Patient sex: F
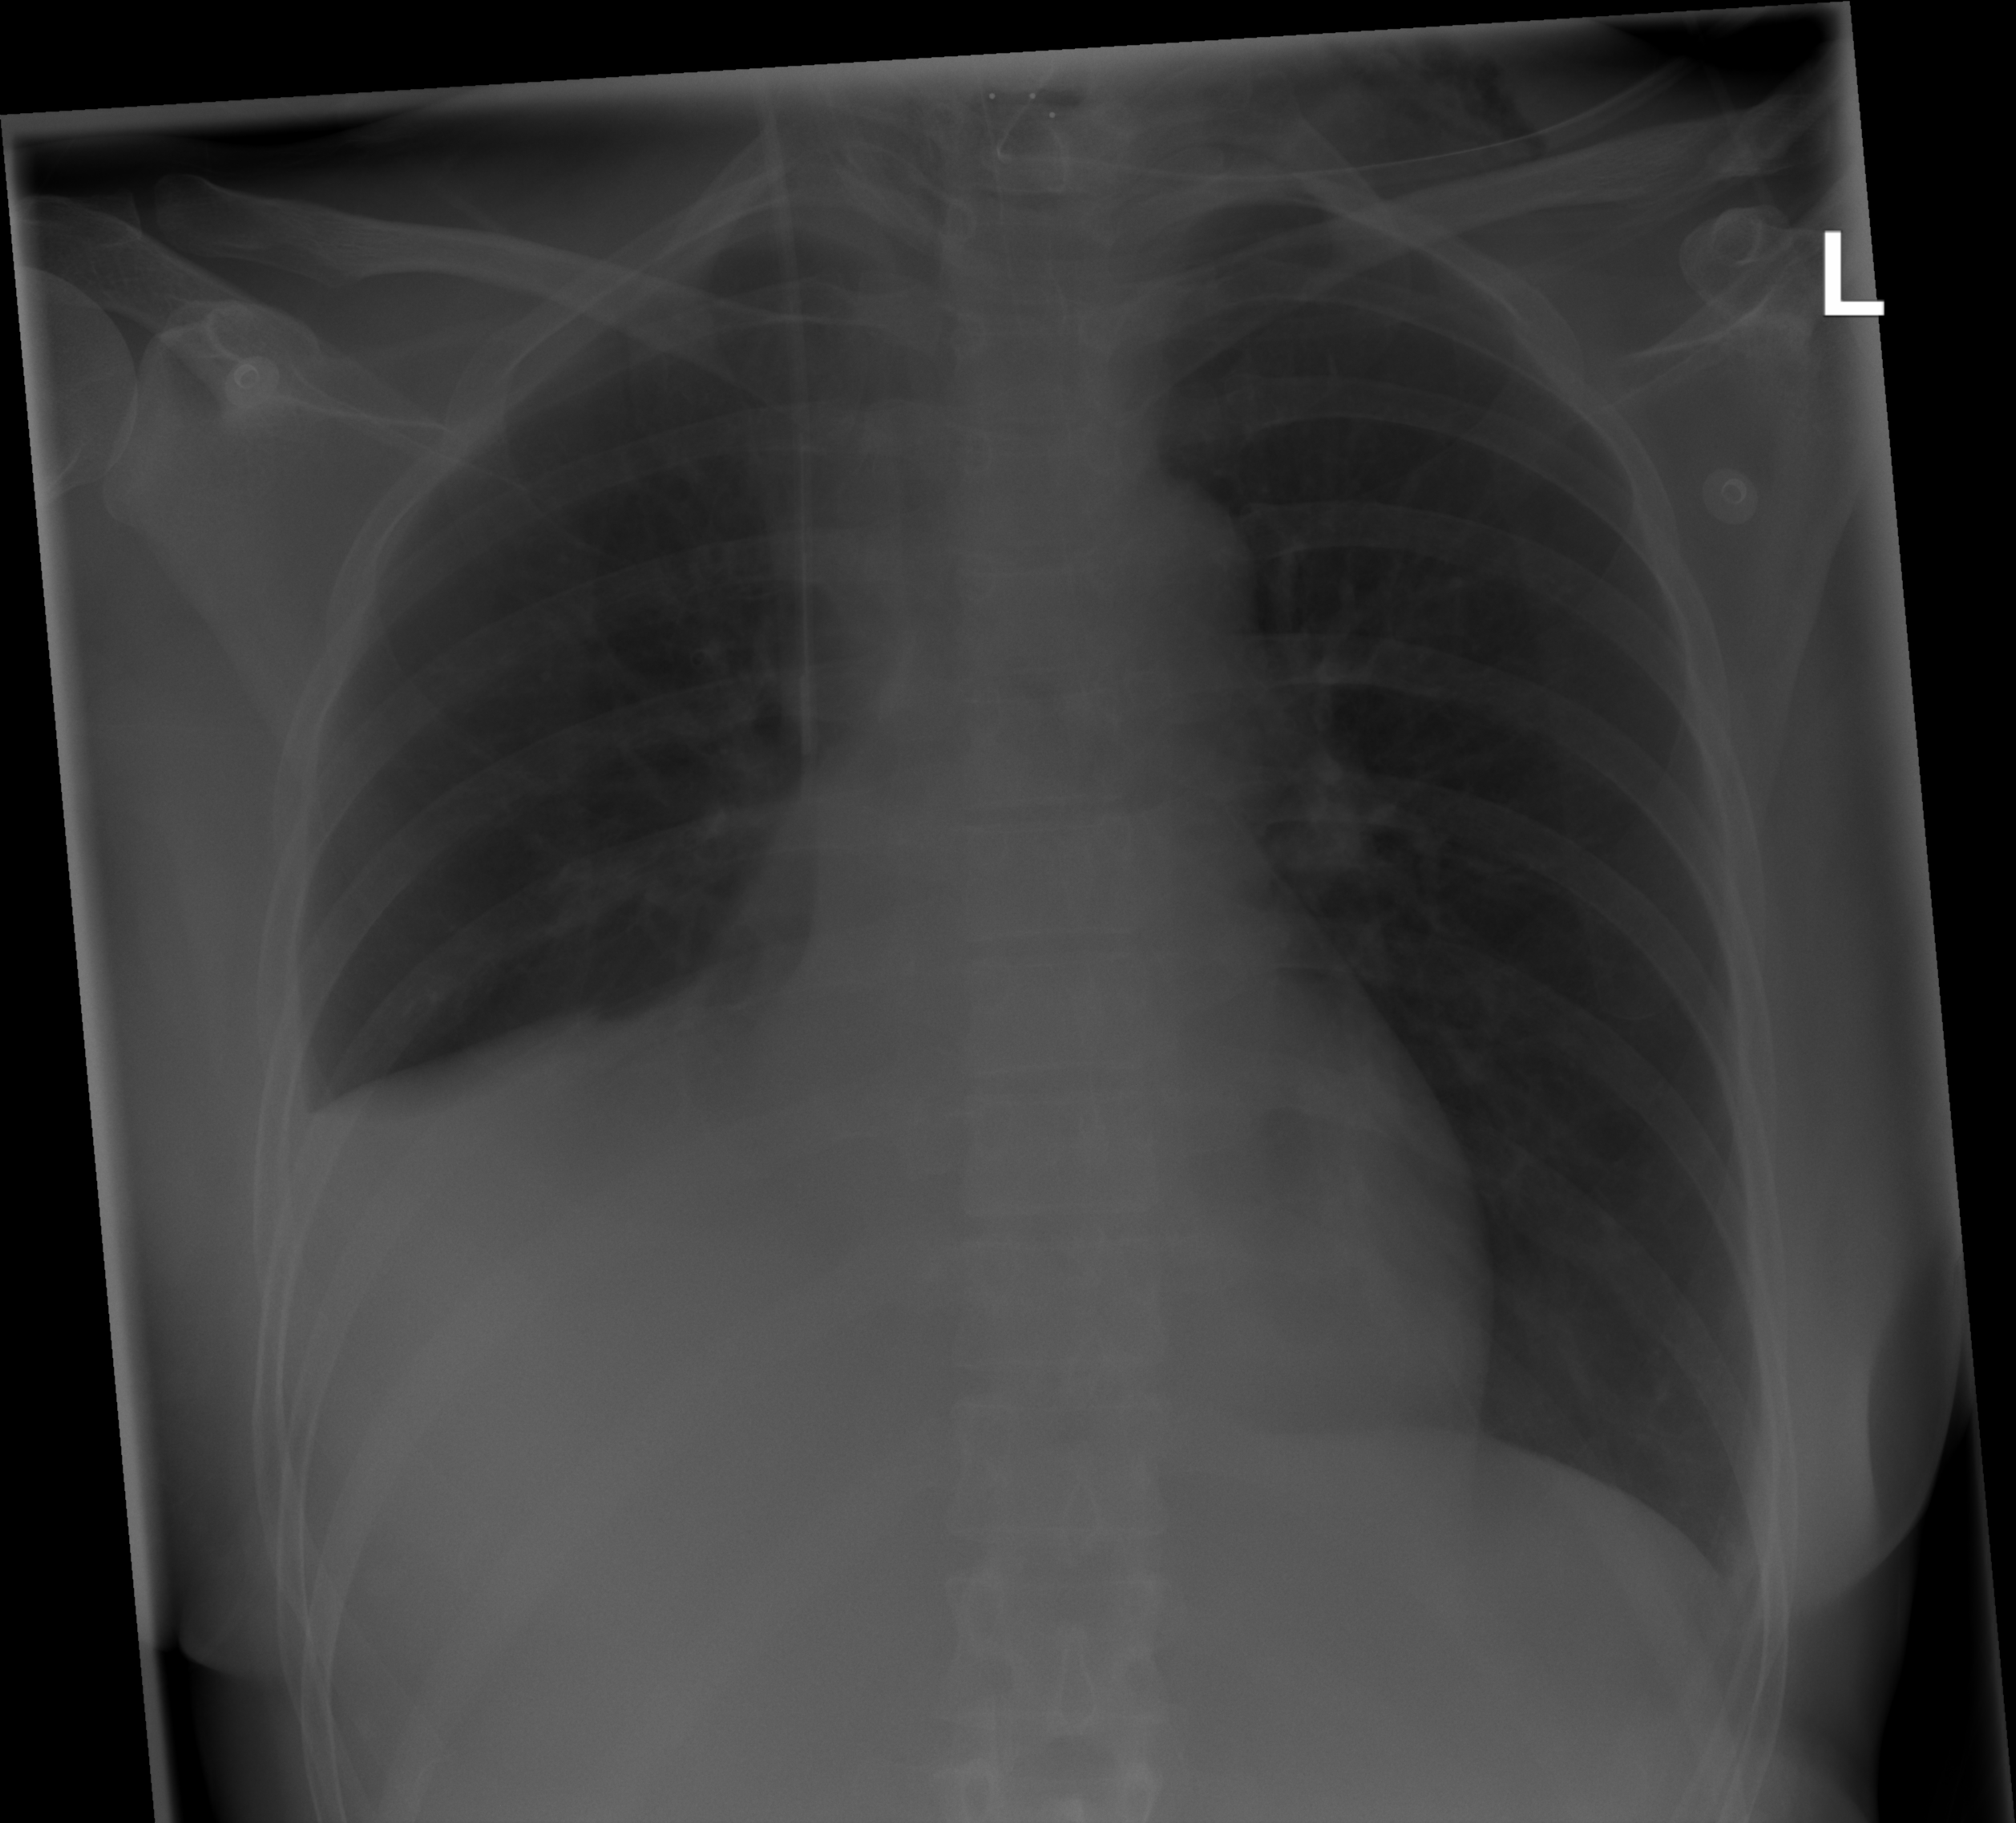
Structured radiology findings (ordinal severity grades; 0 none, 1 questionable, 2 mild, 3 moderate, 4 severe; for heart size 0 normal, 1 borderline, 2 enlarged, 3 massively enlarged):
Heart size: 0
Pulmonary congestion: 0
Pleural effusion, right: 3
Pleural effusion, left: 0
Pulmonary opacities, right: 0
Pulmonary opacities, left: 0
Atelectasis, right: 3
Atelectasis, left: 0